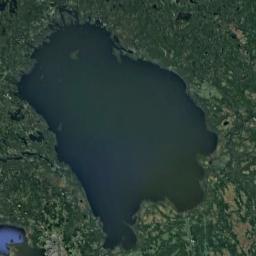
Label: lake